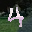
Label: 4